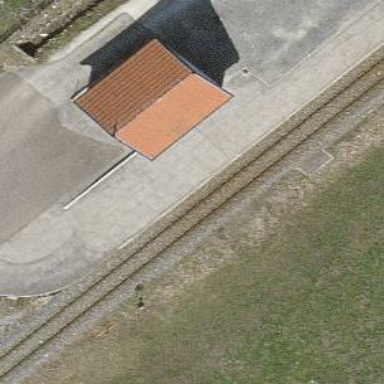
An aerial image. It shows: Platform for public transport at railway station.